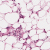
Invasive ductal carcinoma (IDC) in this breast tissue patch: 0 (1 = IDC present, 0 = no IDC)